Interaction volume radius: 10 \u00c5
Interaction volume height: 25 \u00c5
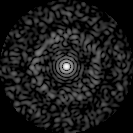
Disorder parameter: 0.8299